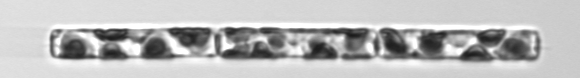
Label: Guinardia_delicatula